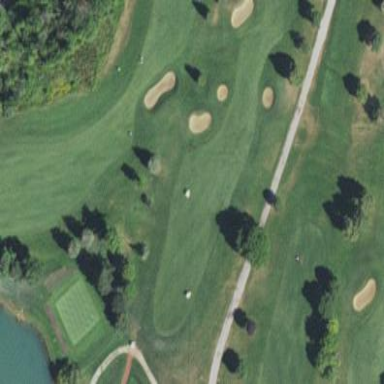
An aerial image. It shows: Well-maintained grassy area designated as golf fairway for the sport of golf. The grass is neatly mown.